Field crop: maize
Growth stage: 2
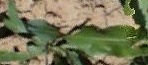
Species: maize